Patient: sex M, age 58
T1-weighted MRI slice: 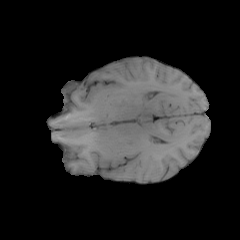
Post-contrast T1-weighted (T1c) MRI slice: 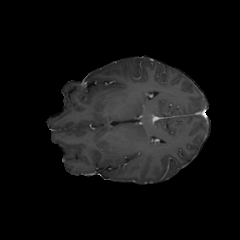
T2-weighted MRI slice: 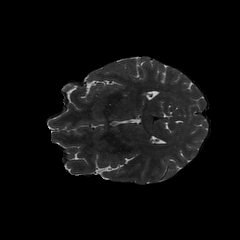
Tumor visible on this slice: no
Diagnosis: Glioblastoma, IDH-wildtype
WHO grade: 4